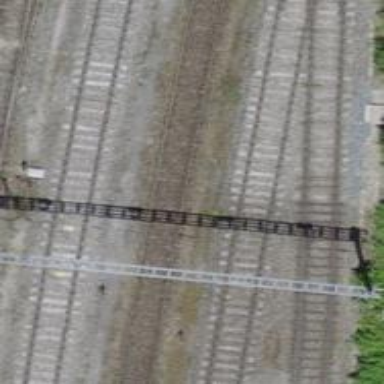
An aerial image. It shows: Railway switch.